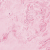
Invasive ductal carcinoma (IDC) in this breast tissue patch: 0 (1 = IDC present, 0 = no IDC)